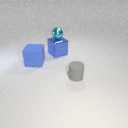
large blue metal cube behind small gray rubber cylinder